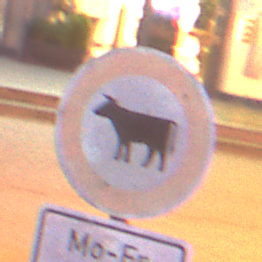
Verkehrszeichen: VerbotViehtrieb
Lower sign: ZeitangabenMitBeschraenkungAufWochentage2
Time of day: Night
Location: Outdoor (Urban)
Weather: PartlyCloudy
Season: NotSpecified
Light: Artificial